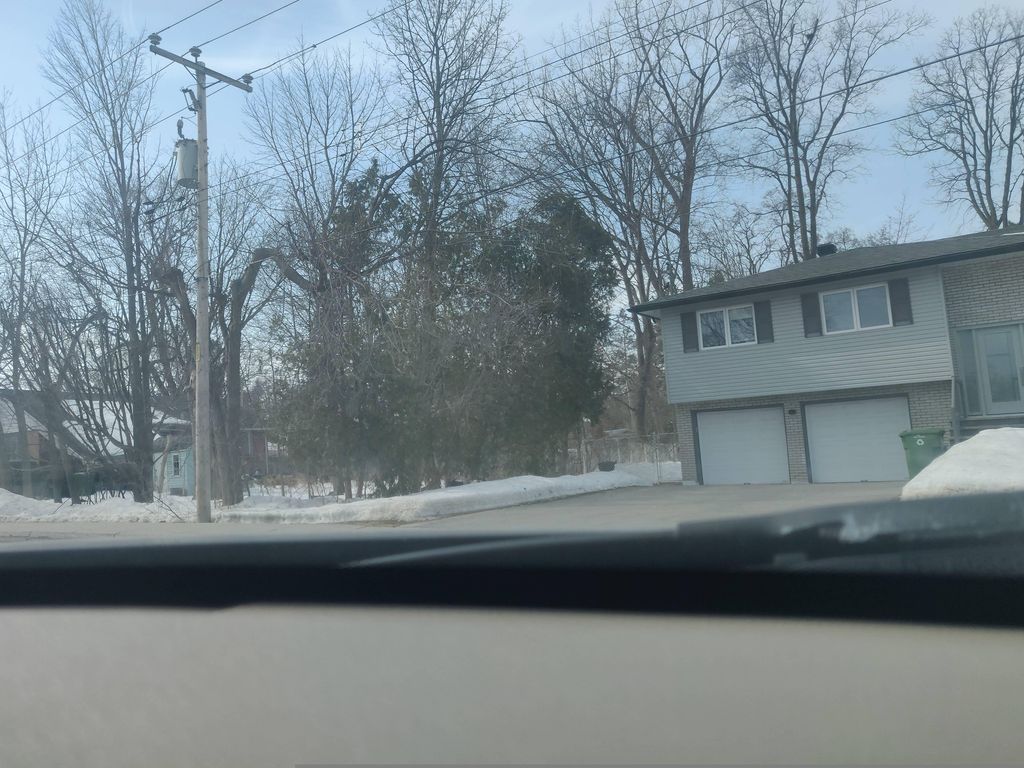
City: montreal